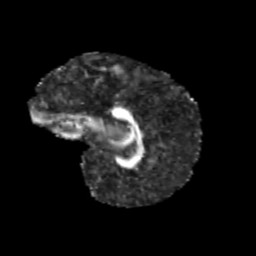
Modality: FA
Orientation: sagittal
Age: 10
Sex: female
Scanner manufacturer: siemens
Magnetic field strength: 3 T
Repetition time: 3.8 s
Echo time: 0.07 s